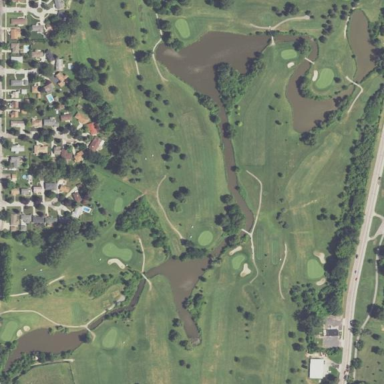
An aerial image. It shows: Water hazard on golf course.